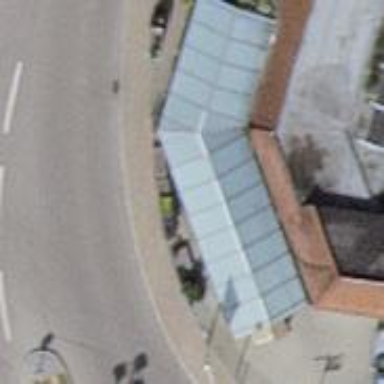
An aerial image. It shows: View of roof of building.